Current action and preconditions to check: trajectory_clear

Your task: For each precondition in the list above, predict whether it will hold at this action.

Consider the current scene as observed from the mobile robot's camera, and analyze the predicted future states of all dynamic agents (e.g., people, animals, vehicles, or any moving entities) within the NEXT SECOND.

IMPORTANT: Only answer "very likely" if you are absolutely certain—based on strong, clear evidence—that a dynamic agent will violate the precondition in the predicted future state. Do NOT answer "very likely" for unlikely, ambiguous, or low-probability risks.

Ask yourself for each precondition: Is there a high probability, with clear and convincing evidence, that the predicted future states of any dynamic agent will interfere with the predicted future state of the currently executing action within the NEXT SECOND, causing that precondition to fail?

Assess the risk level based on these predictions. Use "likely" or "very likely" if motions create a clear risk of interference.

Use "neutral" or "improbable" if agents are nearby but their predicted paths are clearly diverging or non-conflicting.

Failure Risk Categories: "very improbable", "improbable", "neutral", "likely", "very likely"

Answer Format: Output ONLY the probability_of_failure value from these categories: "very improbable", "improbable", "neutral", "likely", "very likely"

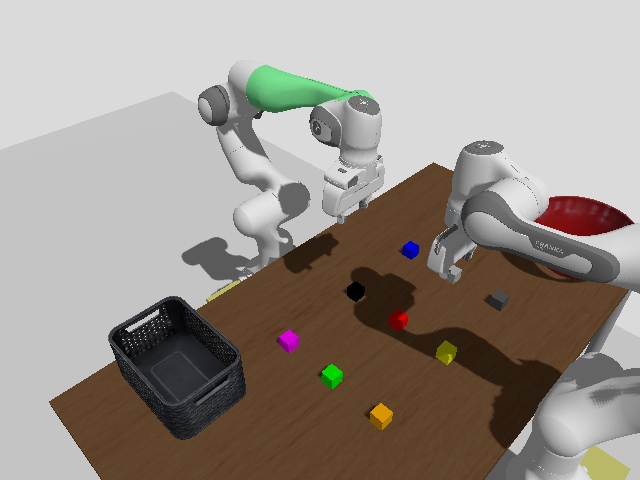

Answer: neutral